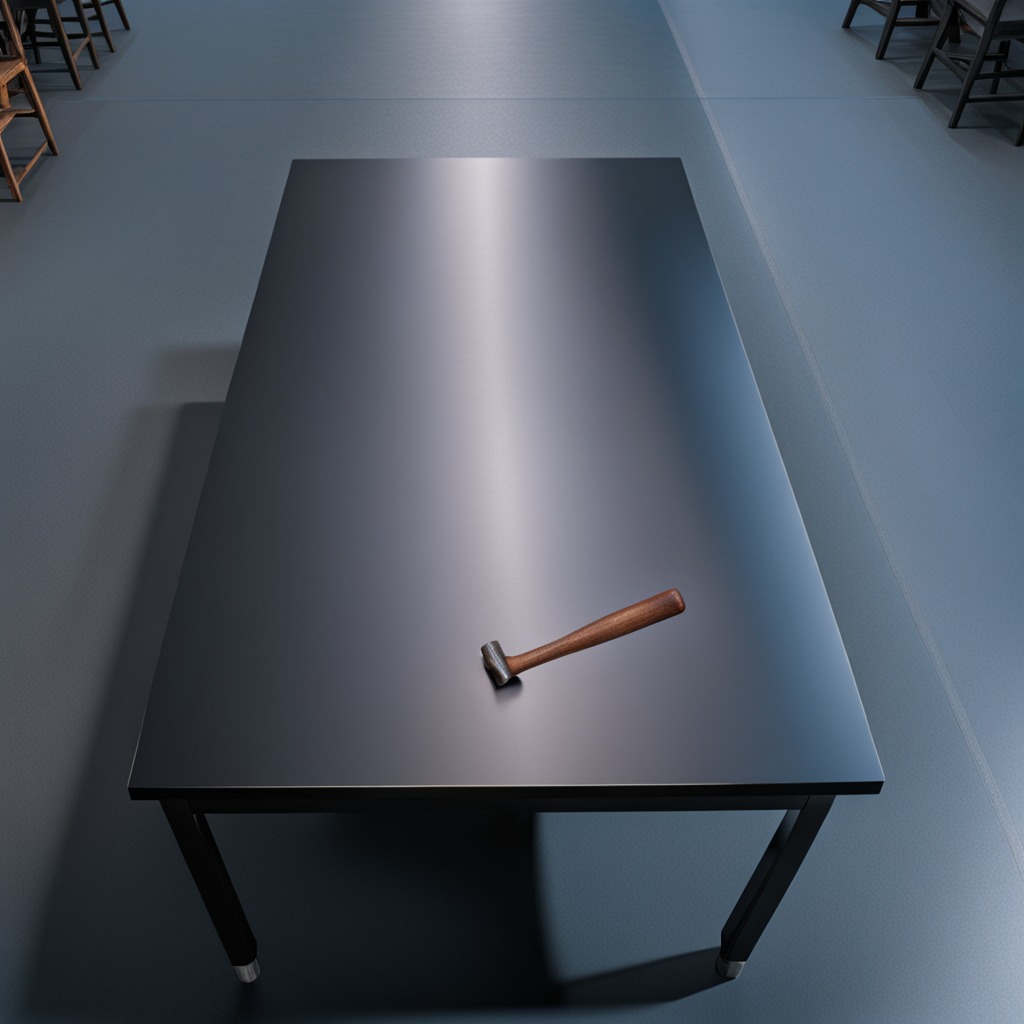
A hammer is lying on a clean empty table in the evening soft directional lighting on the tabletop realistic grain studio-quality clarity centered framing